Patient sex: M
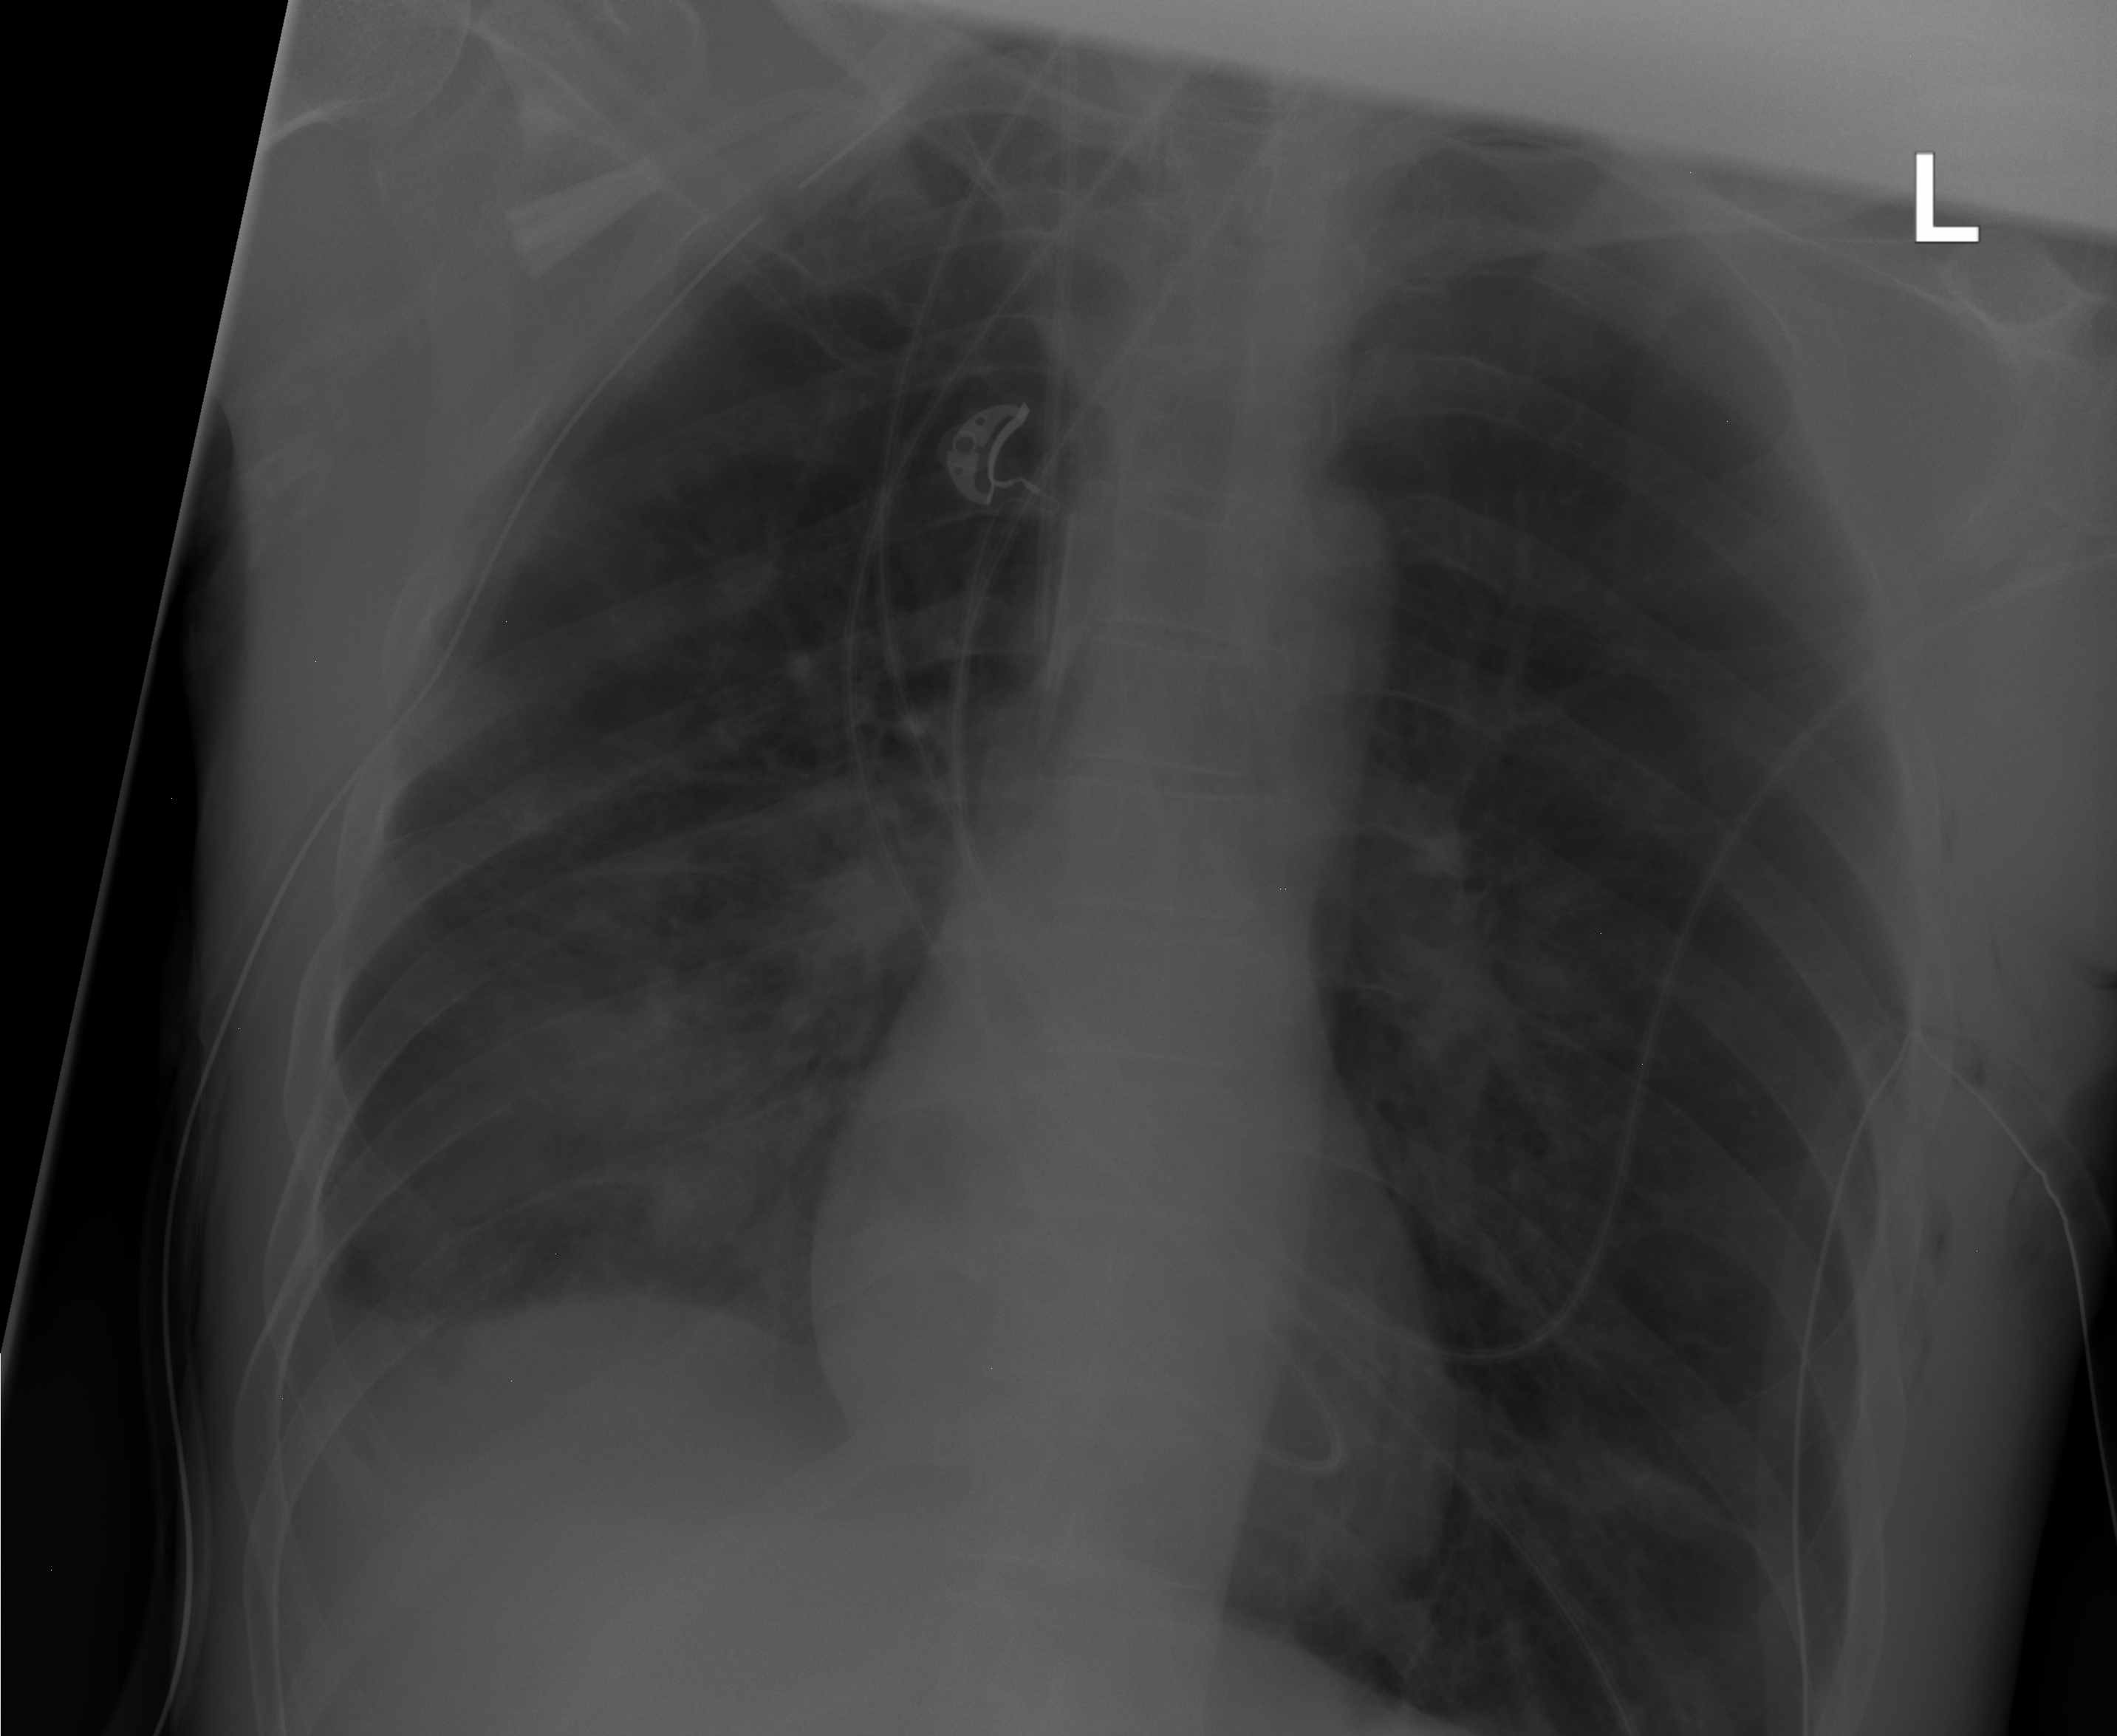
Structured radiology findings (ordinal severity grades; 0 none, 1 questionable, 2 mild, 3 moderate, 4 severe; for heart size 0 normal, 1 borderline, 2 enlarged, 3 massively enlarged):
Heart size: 0
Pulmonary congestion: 1
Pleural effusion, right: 2
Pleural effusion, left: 0
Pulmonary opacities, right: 3
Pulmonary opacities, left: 2
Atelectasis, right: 3
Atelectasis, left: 2